Question: While trying to share multiple audio files, Bluetooth option is not coming in sharing list

I am using below code
'''
ArrayList<Uri> pathuri = new ArrayList<Uri>();
for (int i = 0; i < path.length; i++) {
pathuri.add(i, Uri.fromFile(new File(path[i])));
}
Intent sendIntent = new Intent(Intent.ACTION_SEND_MULTIPLE);
sendIntent.putExtra(Intent.EXTRA_STREAM, pathuri);
sendIntent.setType("audio/*");
startActivity(Intent.createChooser(sendIntent,
getString(R.string.send_via)));
'''
Above code working fine in Android 4.4 and below.But not working in Android 5.0.
And while trying below code, Bluetooth option is coming. But it is giving below error
'''
ArrayList<Uri> pathuri = new ArrayList<Uri>();
for (int i = 0; i < path.length; i++) {
pathuri.add(i, Uri.fromFile(new File(path[i])));
}
Intent sendIntent = new Intent(Intent.ACTION_SEND);
sendIntent.putExtra(Intent.EXTRA_STREAM, pathuri);
'''
OR
'''
sendIntent.putParcelableArrayListExtra(Intent.EXTRA_STREAM,
pathuri);
sendIntent.setType("audio/*");
startActivity(Intent.createChooser(sendIntent,
getString(R.string.send_via)));
'''
Error:
'''
Key android.intent.extra.STREAM expected Parcelable but value was a java.util.ArrayList. The default value <null> was returned.
Attempt to cast generated internal exception:
java.lang.ClassCastException: java.util.ArrayList cannot be cast to android.os.Parcelable
'''
Can anyone help me on this issue, Thanks in advance
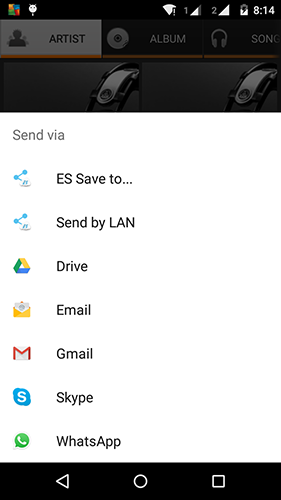
Answer: Found solution of above problem:
'''
ArrayList<Uri> pathuri = new ArrayList<Uri>();
for (int i = 0; i < path.length; i++) {
pathuri.add(i, Uri.fromFile(new File(path[i])));
}
Intent sendIntent = new Intent(Intent.ACTION_SEND_MULTIPLE);
sendIntent.putParcelableArrayListExtra(Intent.EXTRA_STREAM,
pathuri);
sendIntent.setType("*/*"); // previously i am using sendIntent.setType("audio/*");
startActivity(Intent.createChooser(sendIntent,
getString(R.string.send_via)));
'''